Interaction volume radius: 10 \u00c5
Interaction volume height: 40 \u00c5
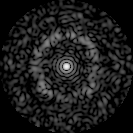
Disorder parameter: 0.7874